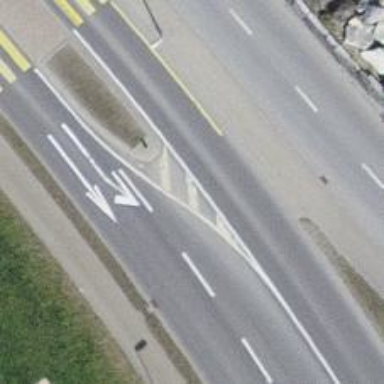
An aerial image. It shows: Asphalt road with primary classification. The road has separate sidewalks on both sides.